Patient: sex F, age 56
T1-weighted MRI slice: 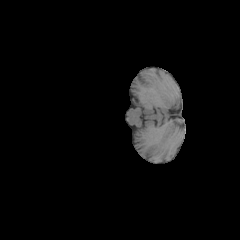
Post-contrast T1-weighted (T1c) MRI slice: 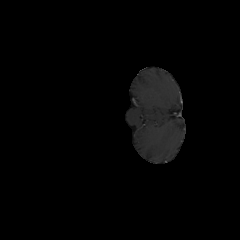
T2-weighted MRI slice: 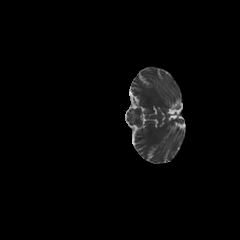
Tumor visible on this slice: no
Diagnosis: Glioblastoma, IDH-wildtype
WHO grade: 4